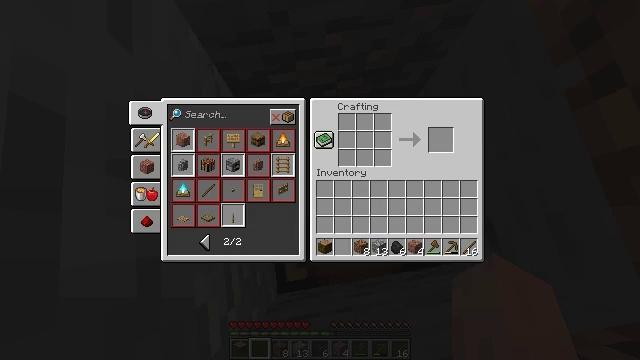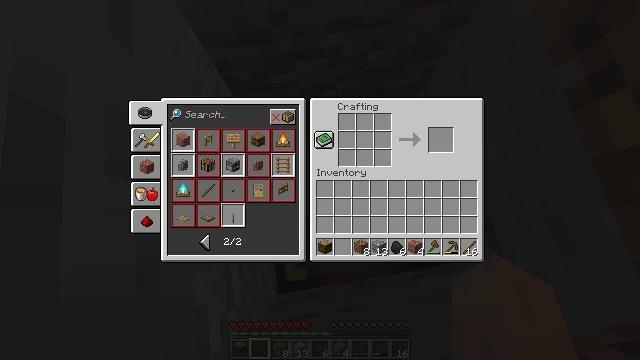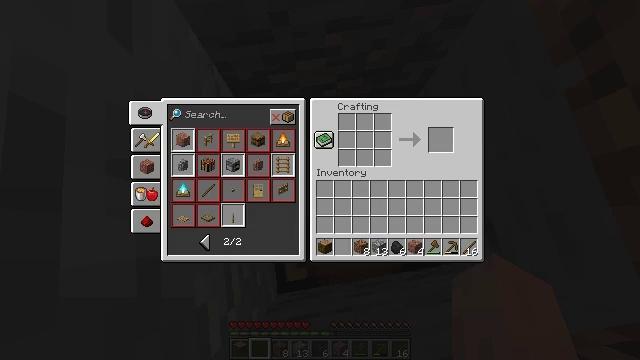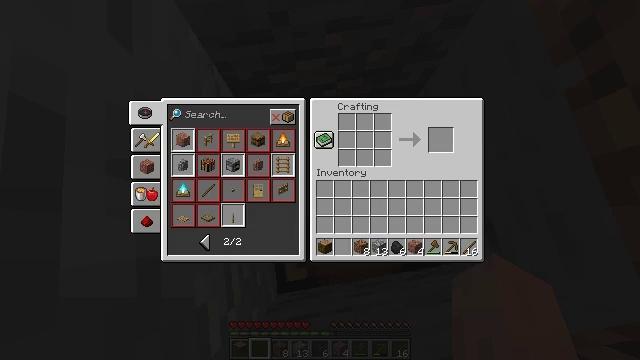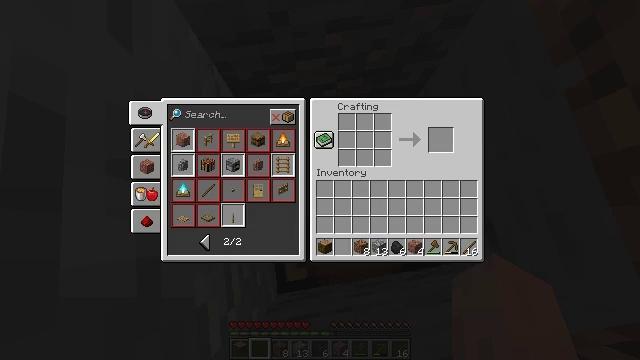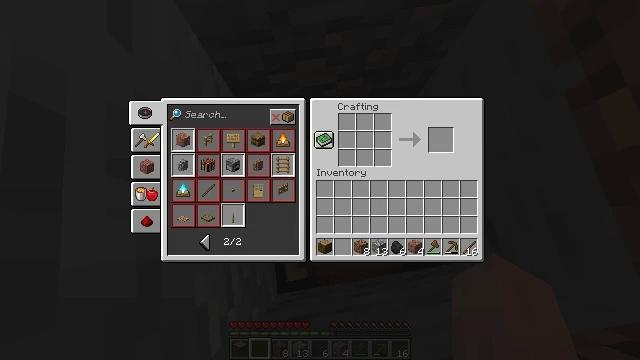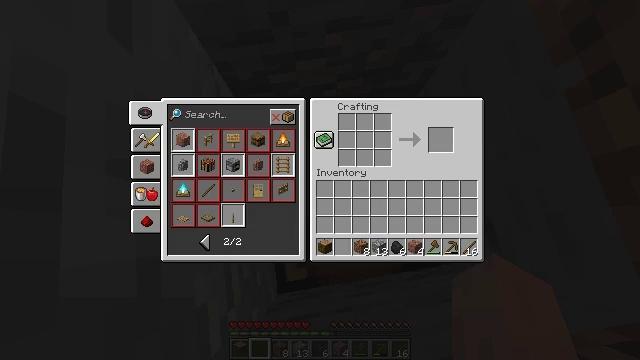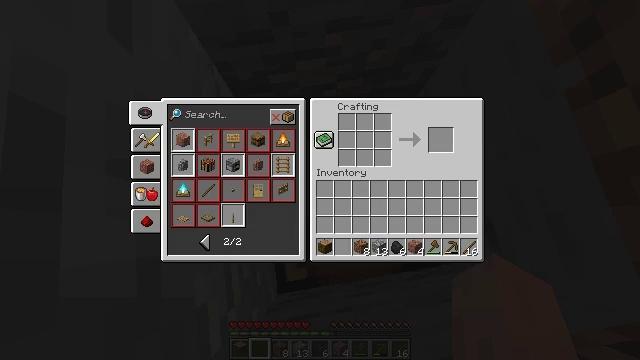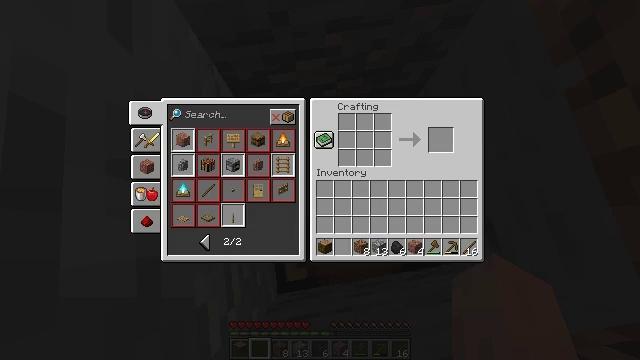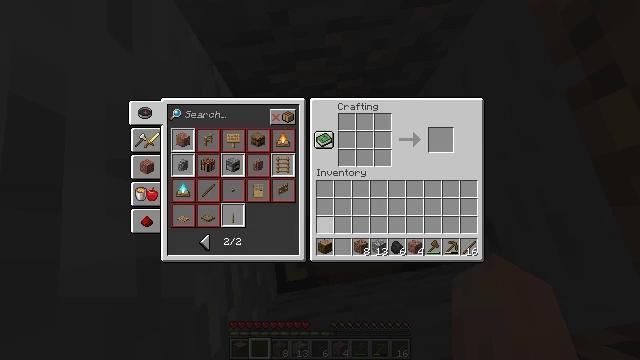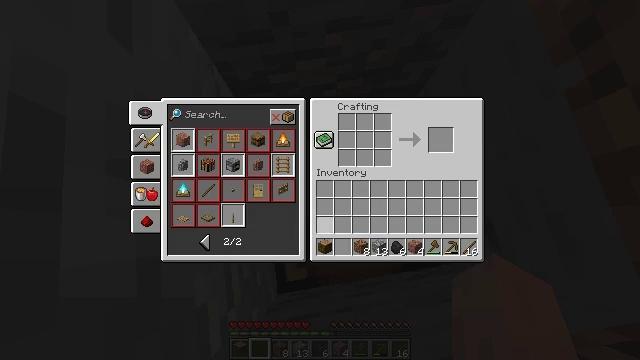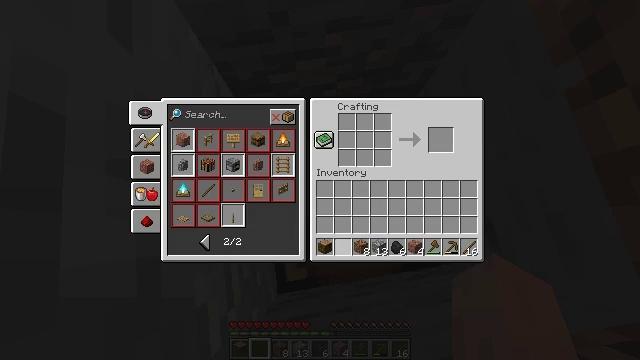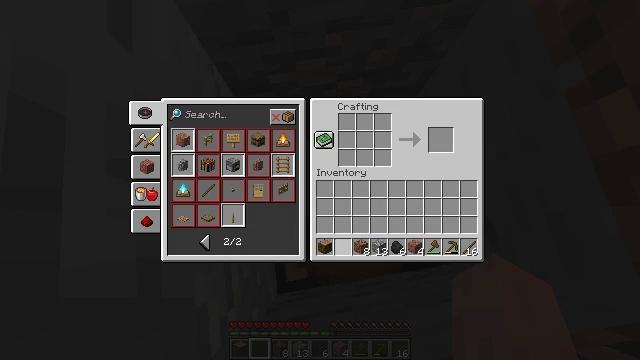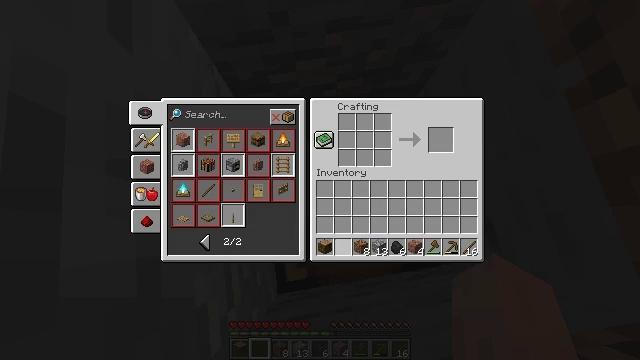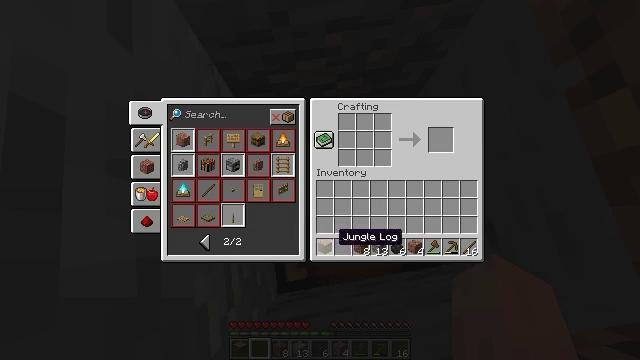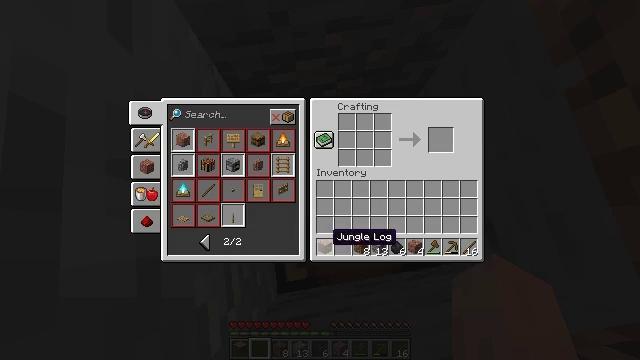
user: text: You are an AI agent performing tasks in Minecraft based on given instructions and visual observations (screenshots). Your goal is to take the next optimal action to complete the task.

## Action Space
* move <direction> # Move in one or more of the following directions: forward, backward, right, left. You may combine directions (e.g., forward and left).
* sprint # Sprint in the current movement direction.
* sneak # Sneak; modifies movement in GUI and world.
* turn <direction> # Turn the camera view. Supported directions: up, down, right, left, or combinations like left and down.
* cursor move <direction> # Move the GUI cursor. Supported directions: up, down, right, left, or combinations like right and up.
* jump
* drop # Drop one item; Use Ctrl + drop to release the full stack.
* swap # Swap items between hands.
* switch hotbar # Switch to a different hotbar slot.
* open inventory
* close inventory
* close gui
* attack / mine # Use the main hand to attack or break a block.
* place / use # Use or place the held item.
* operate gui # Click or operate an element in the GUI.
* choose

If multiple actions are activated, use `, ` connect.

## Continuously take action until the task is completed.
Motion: motion action
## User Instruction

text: Convert jungle logs into jungle planks.
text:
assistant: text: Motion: cursor move left
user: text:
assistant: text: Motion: cursor move left
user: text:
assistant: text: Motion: no_op
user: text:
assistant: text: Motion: no_op
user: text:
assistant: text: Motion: no_op
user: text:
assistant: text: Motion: no_op
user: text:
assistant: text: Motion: no_op
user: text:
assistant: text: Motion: no_op
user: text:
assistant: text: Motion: no_op
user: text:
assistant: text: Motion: no_op
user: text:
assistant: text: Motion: no_op
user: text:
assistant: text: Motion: no_op
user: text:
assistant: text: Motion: no_op
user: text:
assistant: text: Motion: no_op
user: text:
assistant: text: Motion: no_op
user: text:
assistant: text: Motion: cursor move right
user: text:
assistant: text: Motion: cursor move right
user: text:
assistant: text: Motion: no_op
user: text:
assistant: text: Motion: no_op
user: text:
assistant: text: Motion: no_op
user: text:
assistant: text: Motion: no_op
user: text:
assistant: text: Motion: no_op
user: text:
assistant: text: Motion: cursor move right and down
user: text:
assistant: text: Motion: sneak
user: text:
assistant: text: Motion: sneak
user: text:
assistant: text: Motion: sneak
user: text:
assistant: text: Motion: sneak, cursor move left
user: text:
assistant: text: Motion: sneak
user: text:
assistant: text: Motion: sneak
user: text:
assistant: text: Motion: sneak